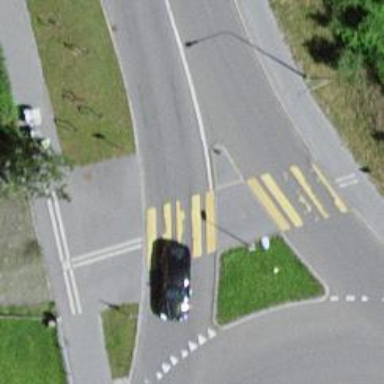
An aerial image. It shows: Uncontrolled crossing with pedestrian island.